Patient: sex M, age 38
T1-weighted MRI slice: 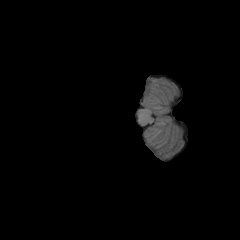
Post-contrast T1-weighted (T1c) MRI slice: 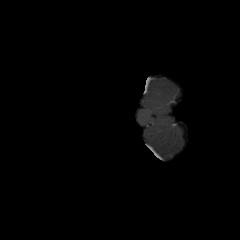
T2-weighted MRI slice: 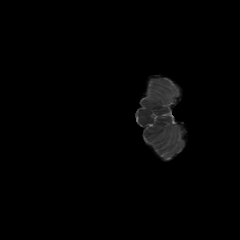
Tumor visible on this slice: no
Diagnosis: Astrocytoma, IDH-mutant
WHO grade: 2